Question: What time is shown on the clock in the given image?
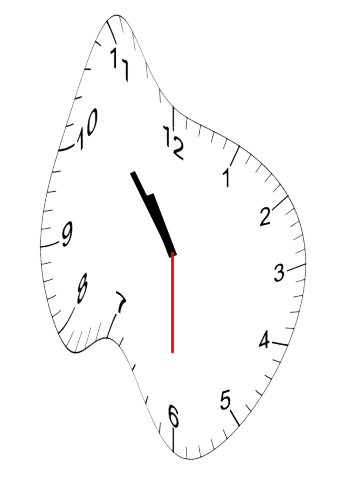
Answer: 10:53:30